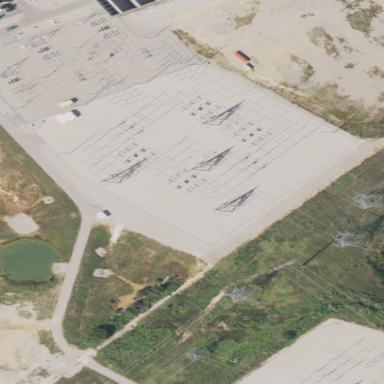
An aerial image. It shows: Fenced power substation at the transmission level.